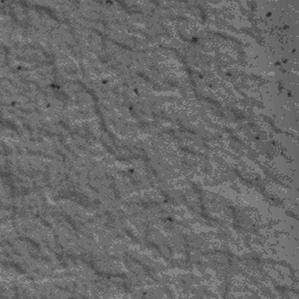
Label: frost